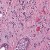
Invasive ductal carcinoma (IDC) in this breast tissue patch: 1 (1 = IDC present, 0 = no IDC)